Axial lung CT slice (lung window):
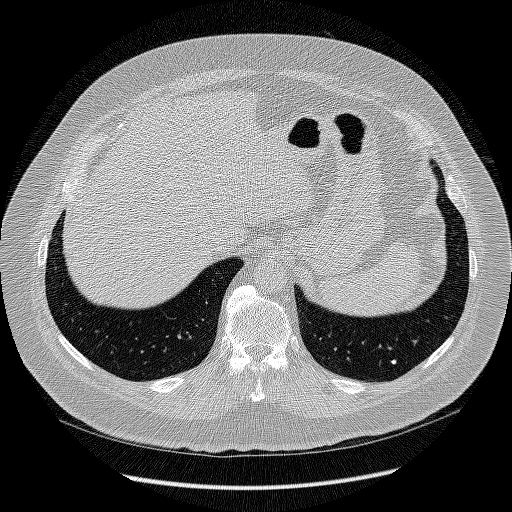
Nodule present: no